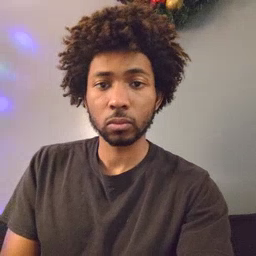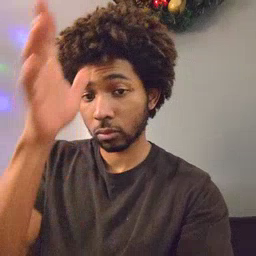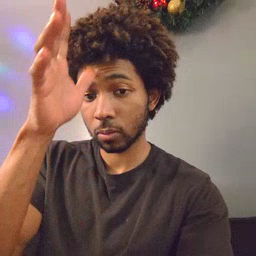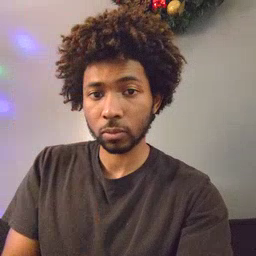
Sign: dad